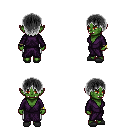
a pixel art fantasy rpg character, female body template, orc, green skin, purple robe, white pants, gray plain hairstyle, bracelets, gray slippers, four views (front, back, left, right), 2x2 character sprite sheet, small pixel art, hard edges, no anti-aliasing